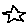
Label: star